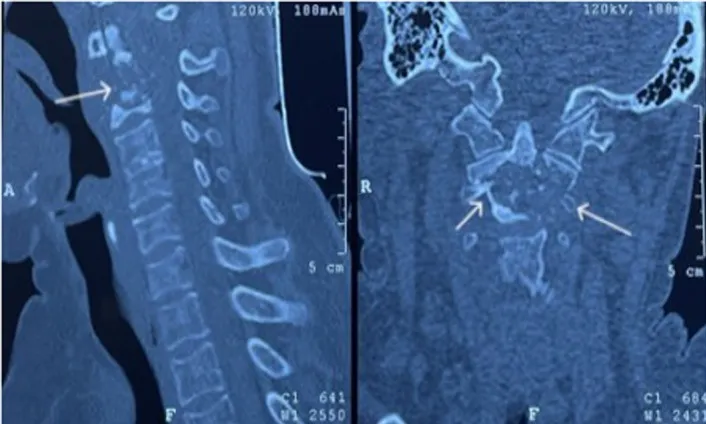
Computed tomography (CT) scan demonstrating the bony destruction at C2.
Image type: radiology (ct)